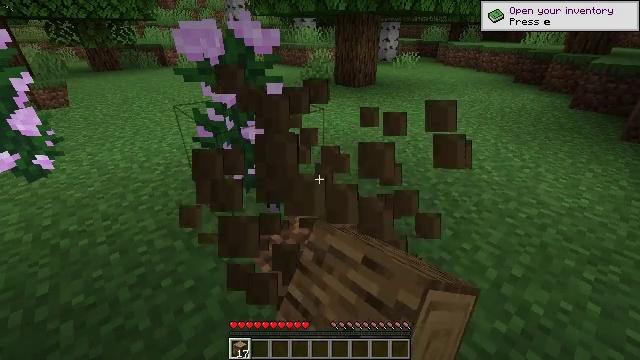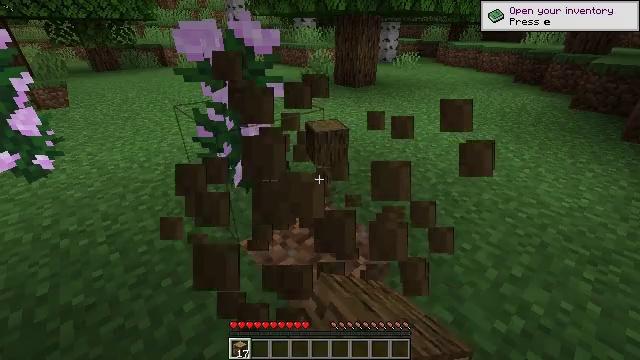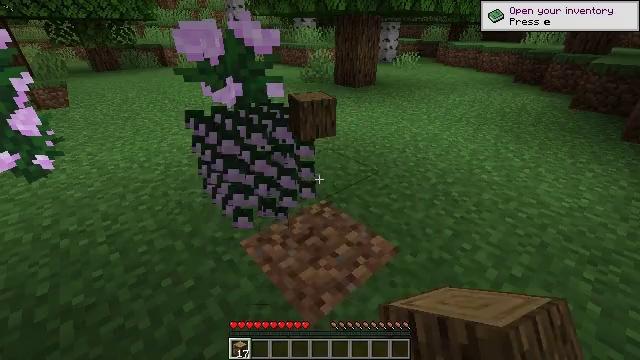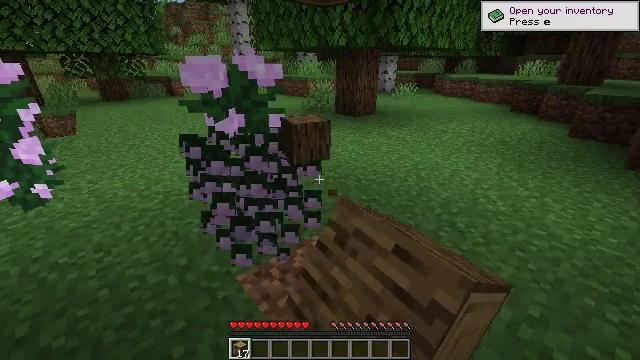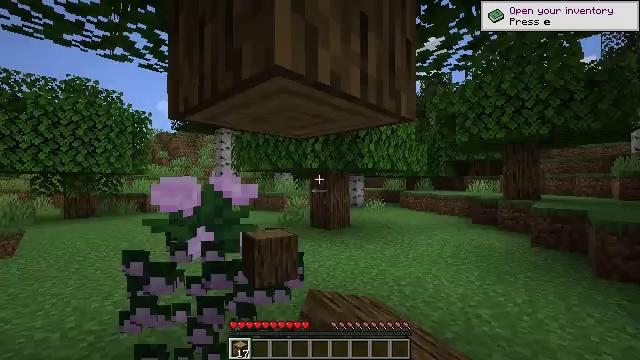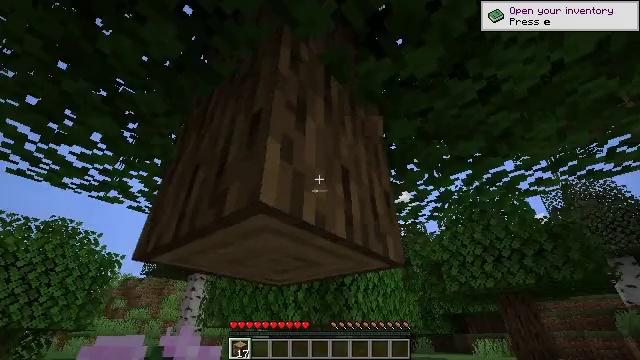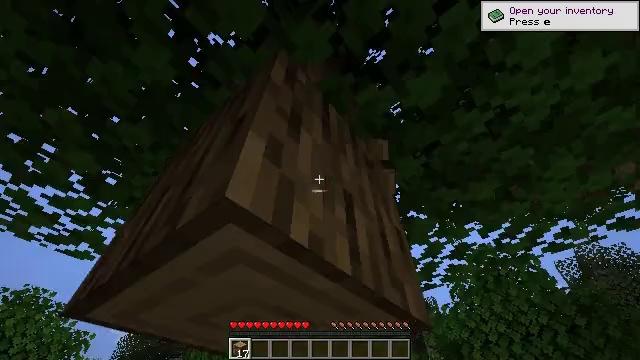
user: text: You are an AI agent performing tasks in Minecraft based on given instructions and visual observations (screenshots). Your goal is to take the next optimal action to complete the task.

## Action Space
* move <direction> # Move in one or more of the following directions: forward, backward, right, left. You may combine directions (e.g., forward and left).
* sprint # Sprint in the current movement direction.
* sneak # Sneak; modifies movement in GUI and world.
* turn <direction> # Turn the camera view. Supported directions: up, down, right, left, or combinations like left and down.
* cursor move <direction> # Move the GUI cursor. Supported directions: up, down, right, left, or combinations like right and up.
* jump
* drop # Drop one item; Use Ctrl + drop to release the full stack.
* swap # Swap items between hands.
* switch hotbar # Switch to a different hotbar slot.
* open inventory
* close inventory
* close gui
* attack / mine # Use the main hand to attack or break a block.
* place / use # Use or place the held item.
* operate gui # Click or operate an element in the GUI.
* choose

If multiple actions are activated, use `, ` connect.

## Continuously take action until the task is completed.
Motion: motion action
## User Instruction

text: Mine the peony flower from the ground.
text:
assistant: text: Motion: attack / mine
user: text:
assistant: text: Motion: attack / mine
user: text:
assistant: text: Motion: move forward, turn up, attack / mine
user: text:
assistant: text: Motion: move forward, turn right and up, attack / mine
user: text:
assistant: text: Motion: move forward, turn right and up, attack / mine
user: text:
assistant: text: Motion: move forward, turn up, attack / mine
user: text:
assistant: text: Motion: attack / mine